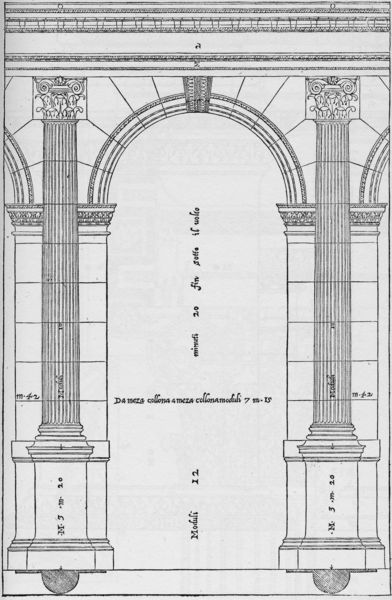
Titel: I Quattro Libri della Architettura, Buch I, Kap. 17 Von der korinthischen Ordnung (Travée)
Künstler: Andrea Palladio
Institution: (Seriendruck)
Schlagwörter: weiß, grau, pfeiler, profil, schwarz, skizze, säule, säulen, tür, zeichnung, gebäude, masse, architektur, barock, sockel, stein, steine, kirche, decke, klassizismus, kanneliert, relief, schrift, bogen, studie, fischer, grafik, graphik, pilaster, rundbogen, detail, zahlen, tor, segment, eingang, arkade, gewölbe, antike, druckgraphik, text, beschriftung, kugel, entwurf, schema, architrav, kapitelle, kapitell, halbrund, fries, portal, rustika, schlussstein, sims, gesims, quader, voluten, kanneluren, plan, basis, vorlage, korinthisch, schaft, bau, legende, archivolte, grundriss, traktat, aufriss, architekturzeichnung, maßstab, arkatur, halbsäulen, halbsäule, maß, einteilung, technisch, lehrbuch, abschluss, schwarzuweiß, intervall, tabularium, triumpfbogenmotiv, vorgelagerte pfeilerarkade, splan, sufriss, skalierung, rubndbogen